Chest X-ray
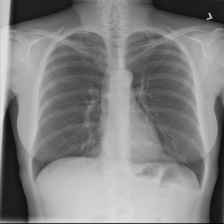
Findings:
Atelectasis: negative
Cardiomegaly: negative
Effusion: negative
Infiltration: negative
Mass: negative
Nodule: negative
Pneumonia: negative
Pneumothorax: negative
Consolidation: negative
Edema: negative
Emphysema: negative
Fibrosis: negative
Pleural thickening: negative
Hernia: negative